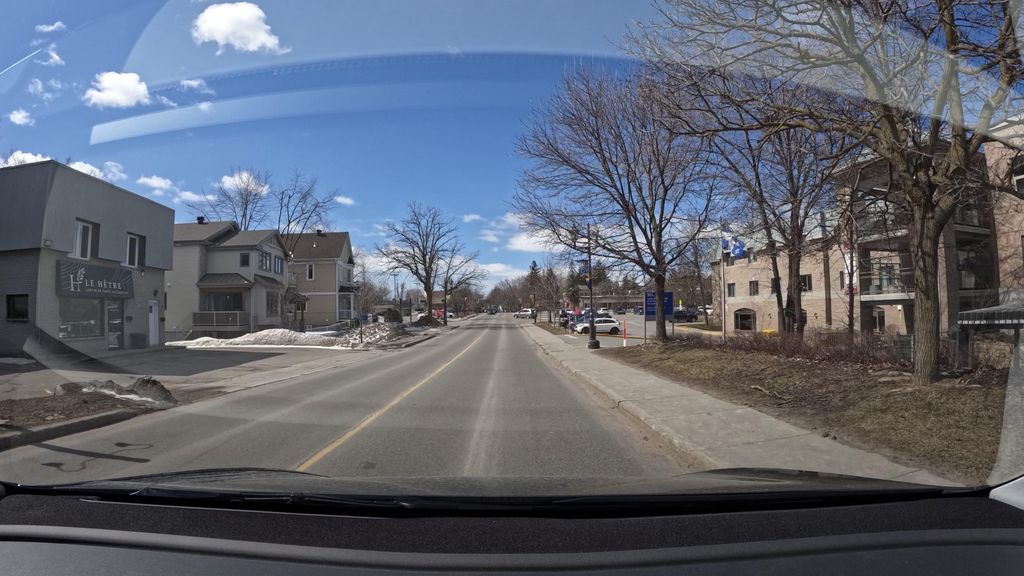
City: montreal